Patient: sex F, age 56
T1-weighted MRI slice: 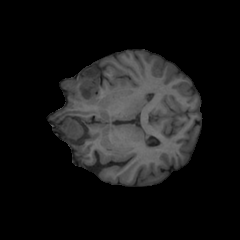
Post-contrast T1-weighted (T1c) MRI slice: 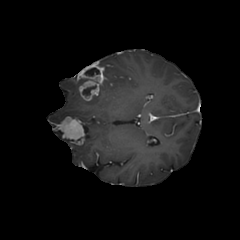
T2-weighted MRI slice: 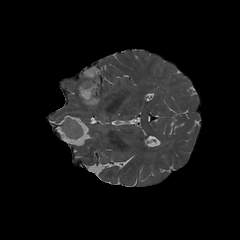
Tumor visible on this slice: yes
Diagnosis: Glioblastoma, IDH-wildtype
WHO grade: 4